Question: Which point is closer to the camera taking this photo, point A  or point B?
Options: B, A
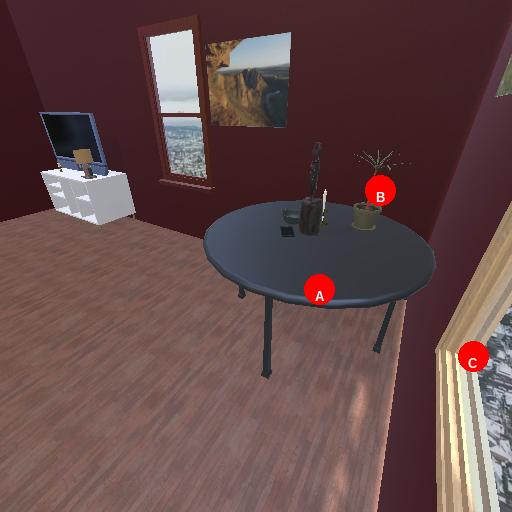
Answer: B